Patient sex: M
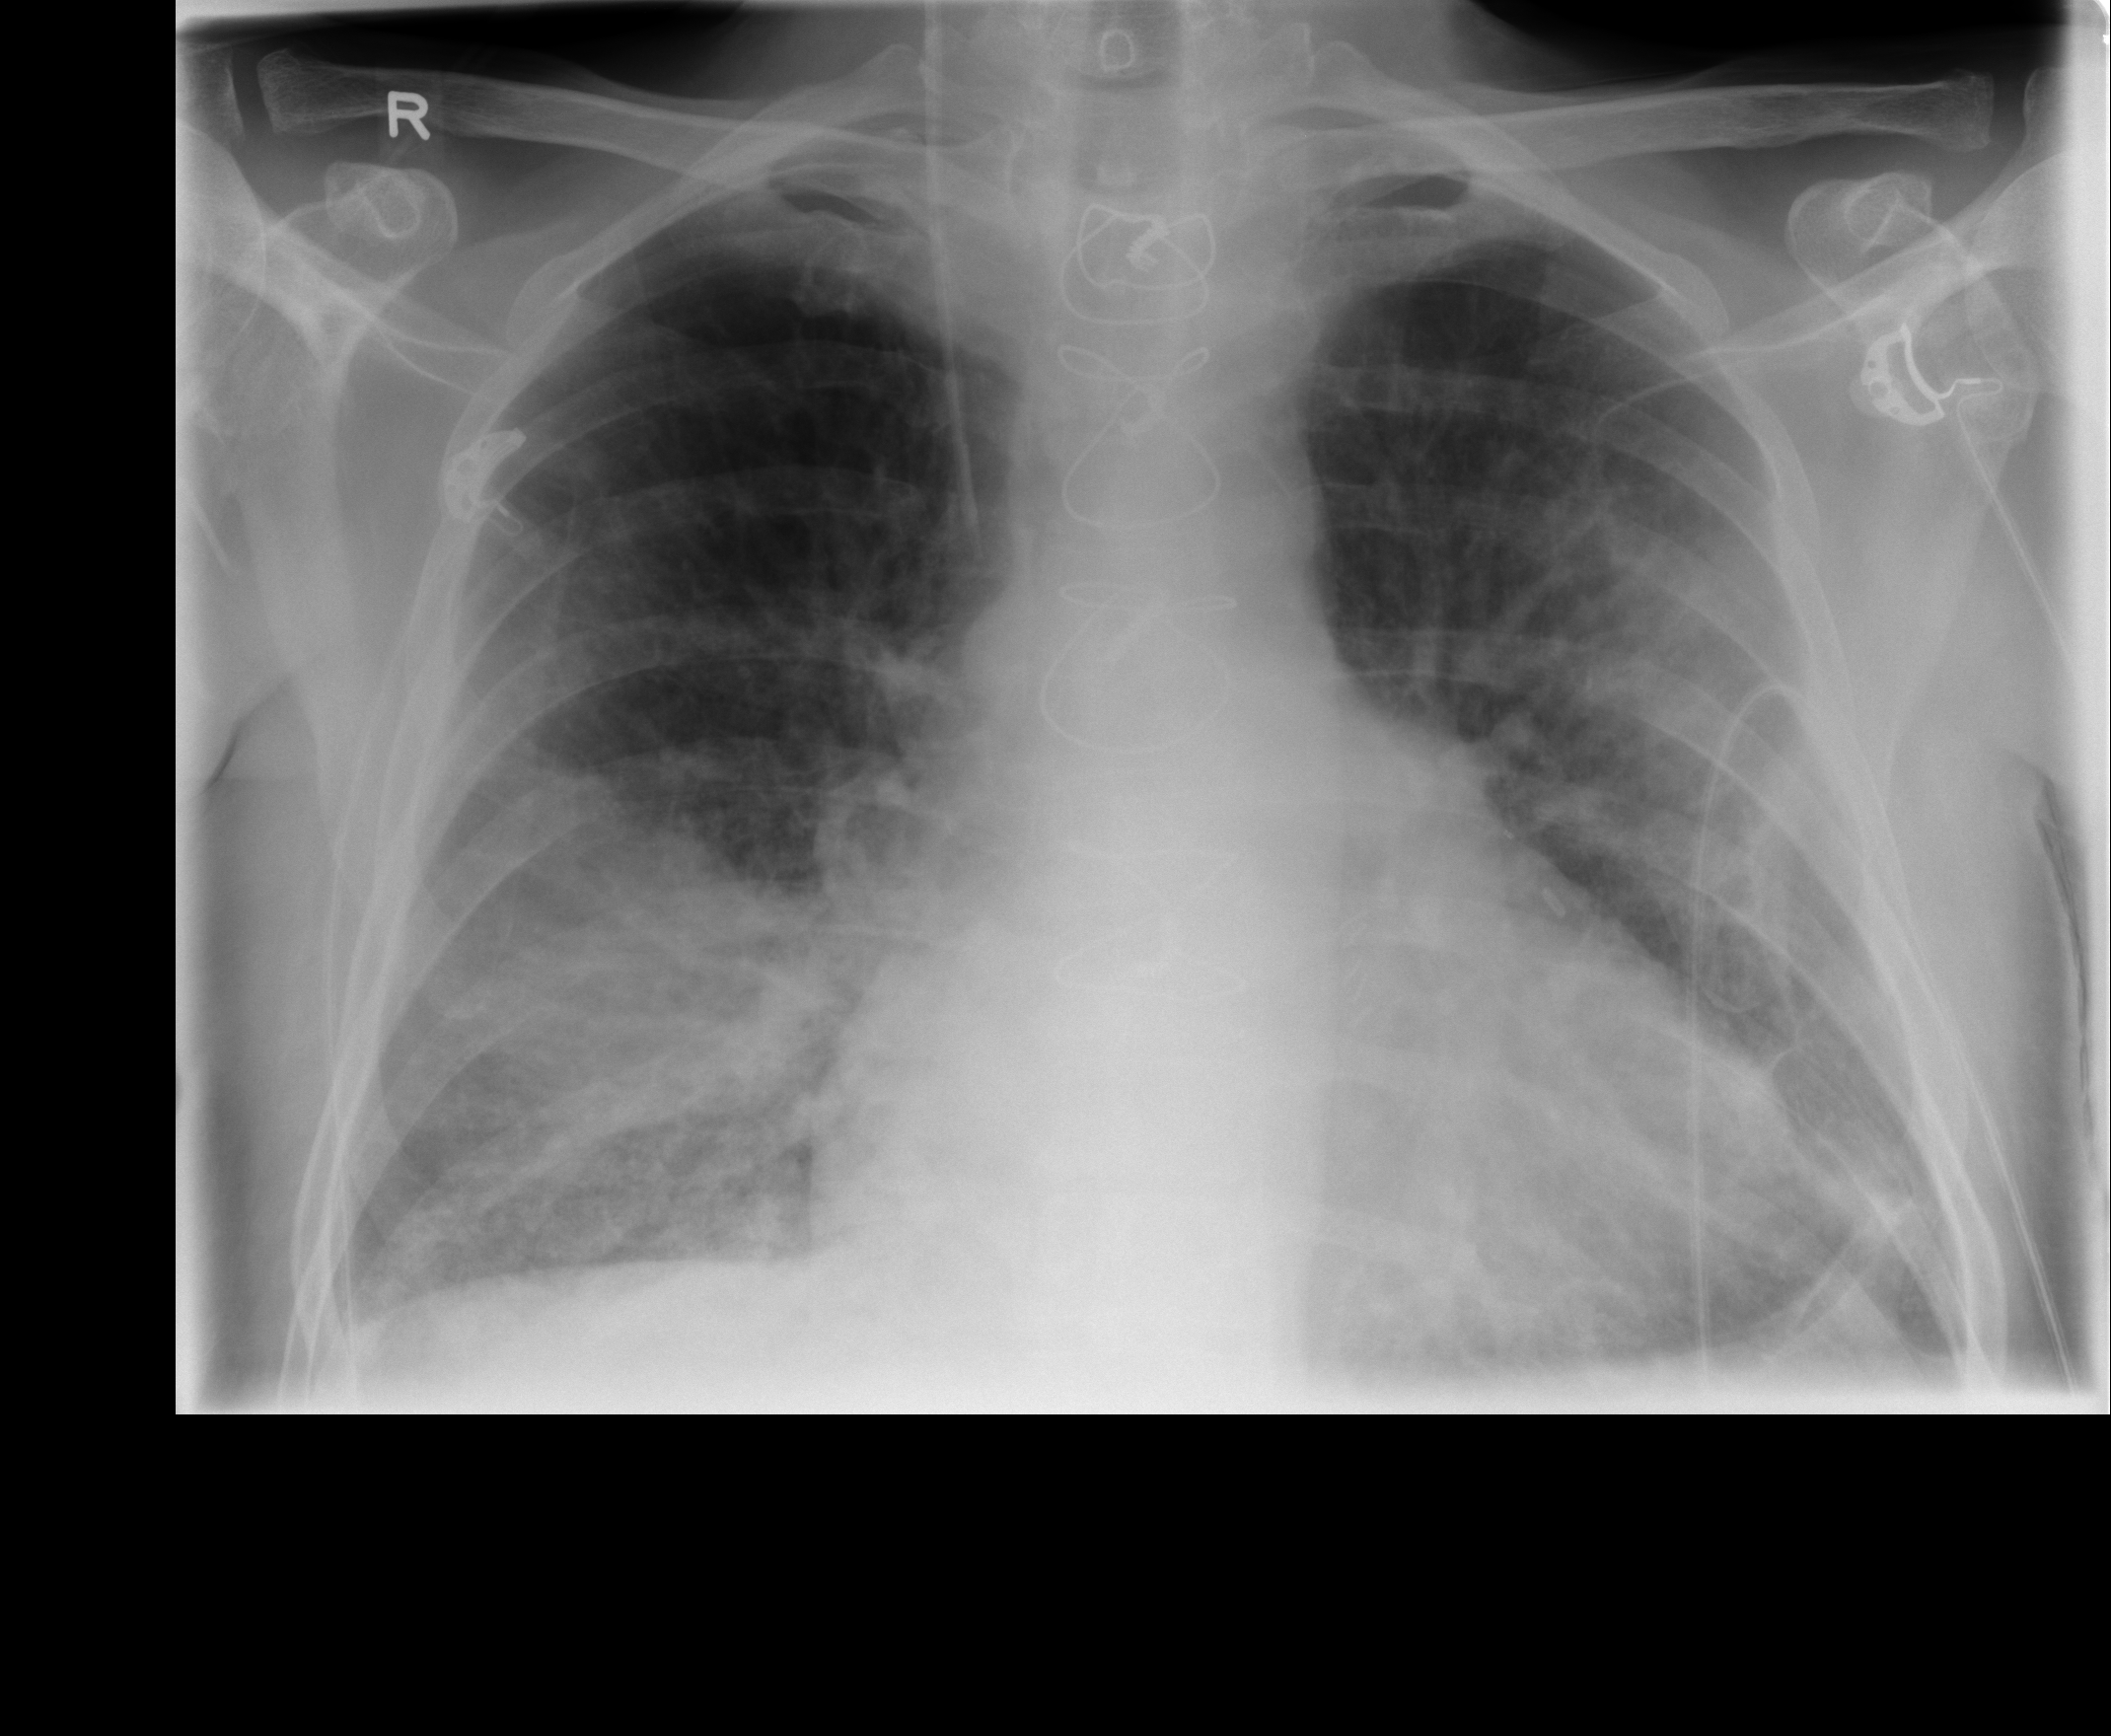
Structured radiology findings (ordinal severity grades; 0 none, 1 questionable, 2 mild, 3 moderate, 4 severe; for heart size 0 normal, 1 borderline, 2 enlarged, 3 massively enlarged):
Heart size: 2
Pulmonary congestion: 2
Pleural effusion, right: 0
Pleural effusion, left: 2
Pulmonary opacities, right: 3
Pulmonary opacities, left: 2
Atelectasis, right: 0
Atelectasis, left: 2